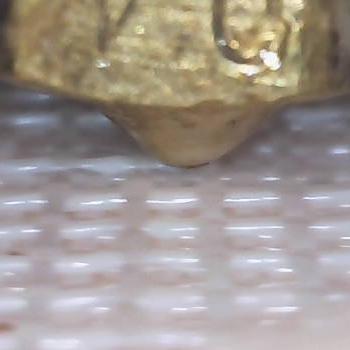
Flow rate: 62%